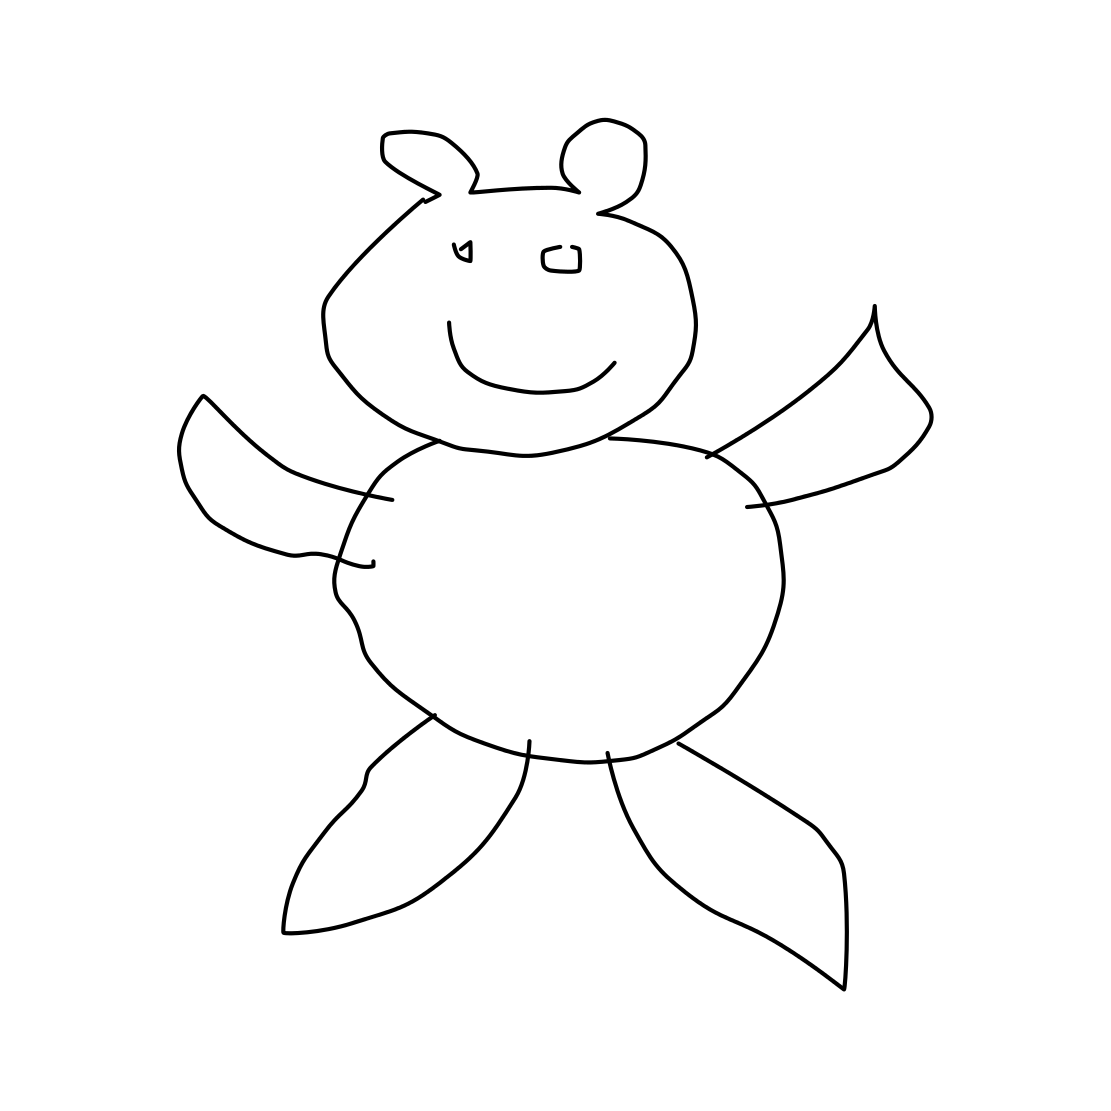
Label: teddy-bear